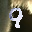
Label: 9